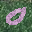
Label: 0